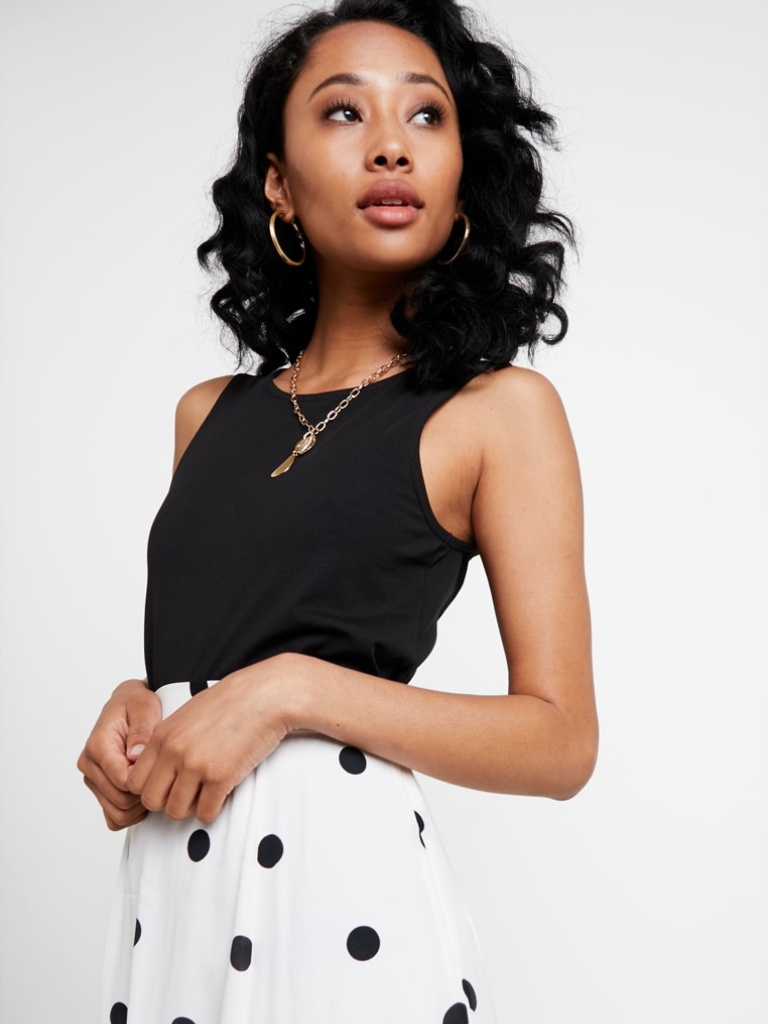
cotton tight sleeveless hip length Fully Tucked in crew tank